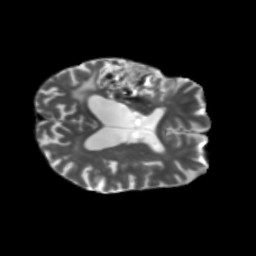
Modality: T2w
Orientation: axial
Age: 68
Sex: male
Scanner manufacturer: siemens
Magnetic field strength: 3 T
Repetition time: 5.25 s
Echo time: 0.08 s